Question: The way <URL>.Recently i uploaded a binary file to the app store it was rejected and apple provided me a report  according to this point i am going to change my code as a below
'''
- (NSString *)applicationDocumentsDirectory {
NSString *documentPath = [NSSearchPathForDirectoriesInDomains(NSDocumentDirectory, NSUserDomainMask, YES) lastObject];
NSURL *pathURL= [NSURL fileURLWithPath:documentPath];
[self addSkipBackupAttributeToItemAtURL:pathURL];
return documentPath;
}
- (BOOL)addSkipBackupAttributeToItemAtURL:(NSURL *)URL
{
const char* filePath = [[URL path] fileSystemRepresentation];
const char* attrName = "com.apple.MobileBackup";
u_int8_t attrValue = 1;
int result = setxattr(filePath, attrName, &attrValue, sizeof(attrValue), 0, 0);
return result == 0;
}
'''
1.can i use addSkipBackupAttributeToItemAtURL: method directly to the documents directory to privent the iCloud backup for my all files in the documents directory.
2.Above mentioned code is enough for my app to be approve in app store in case my last binary rejected due to "do not back up" attribute not included for my documents directory.
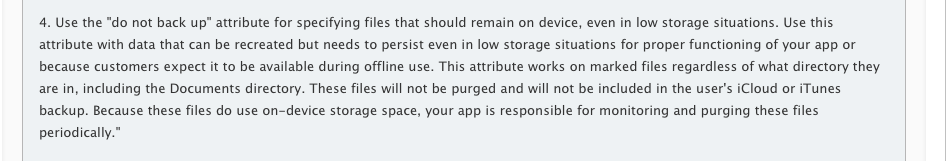
Answer: You should be able to set this attribute to a folder in order to avoid backup of the complete folder.
Note however that it might noch be a good approach to do this to the complete Documents folder. First of all this will create a situation where you're app has no backed-up content thus on a restore of the phone the App will be in vanilla state. I could also imagine that this just is not the way "as Apple intended" and thus could lead to rejection of the app (always a guesswork). If possible, I would create a subfolder for your non-backed-up content in the Document directory and put everything there (this might need some migration code though if you already have a version of this app on the store).
Note that the storage guidelines do allow storage of user-created / non-recreatable content in the Documents directory and you only have to mark things like downloaded content etc. that you cannot put in the Caches directory (for example if the user expects this content to be available offline).